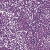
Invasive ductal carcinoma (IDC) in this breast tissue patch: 1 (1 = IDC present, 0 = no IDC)